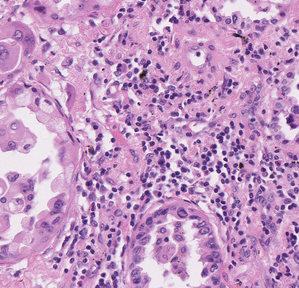
Tumor epithelial tissue: yes
Tumor-associated stroma tissue: yes
Normal tissue: no